This time-domain trace was recorded on a rotor test rig. Diagnose the rotating machine from this image, choosing from: normal, misalignment, unbalance, looseness.
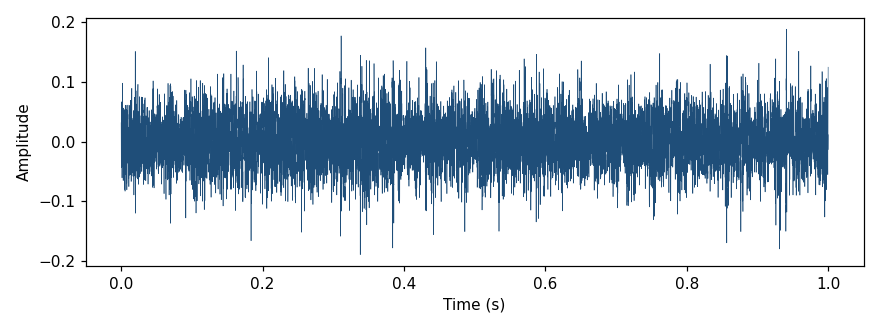
Answer: misalignment